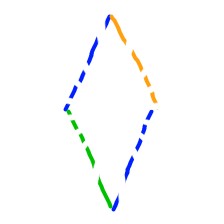
Shape: rhombus